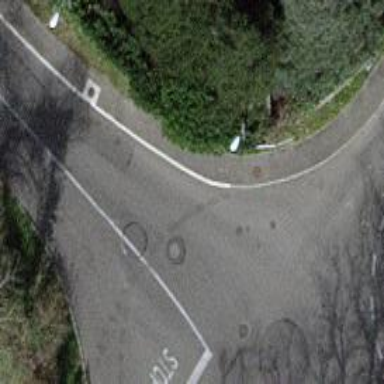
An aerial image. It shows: Tertiary road with asphalt surface. The road has designated cycle lane on the left.